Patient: sex M, age 75
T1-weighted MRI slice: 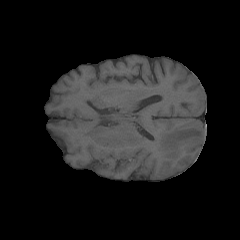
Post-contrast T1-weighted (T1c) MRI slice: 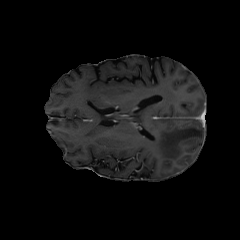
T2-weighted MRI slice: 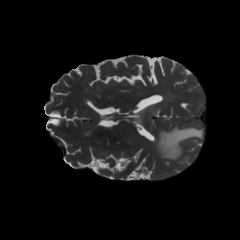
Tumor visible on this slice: yes
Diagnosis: Glioblastoma, IDH-wildtype
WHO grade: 4